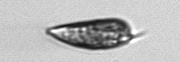
Label: Prorocentrum_triestinum